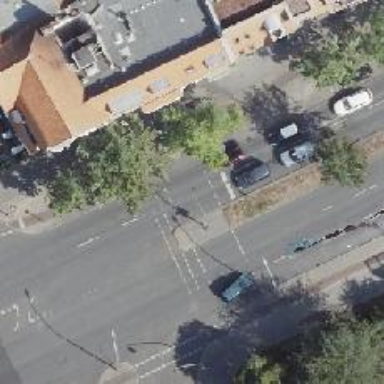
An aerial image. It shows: Crossing with traffic signals.